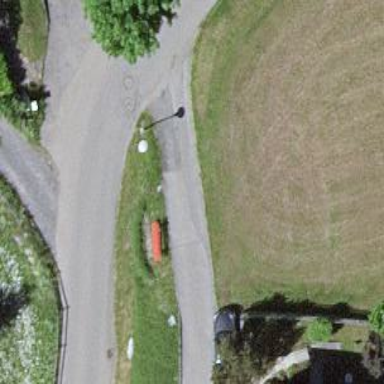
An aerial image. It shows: Red bench.